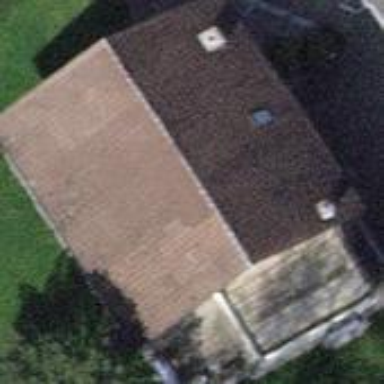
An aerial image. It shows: Detached building with gabled roof.